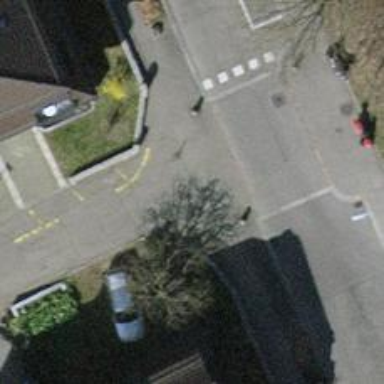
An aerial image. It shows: Bollard.